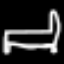
Label: bed